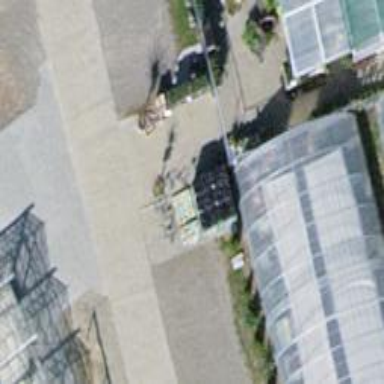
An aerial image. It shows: Garden center.